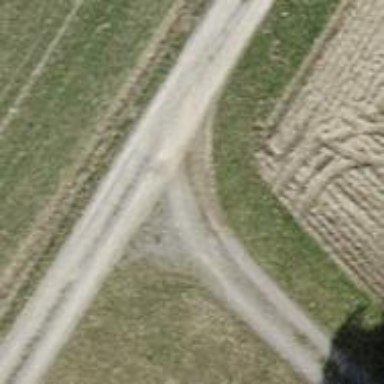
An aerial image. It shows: Pebblestone track with grade3 tracktype.